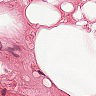
Metastatic tissue present: no